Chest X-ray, AP view. Patient: 69 years old, sex M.
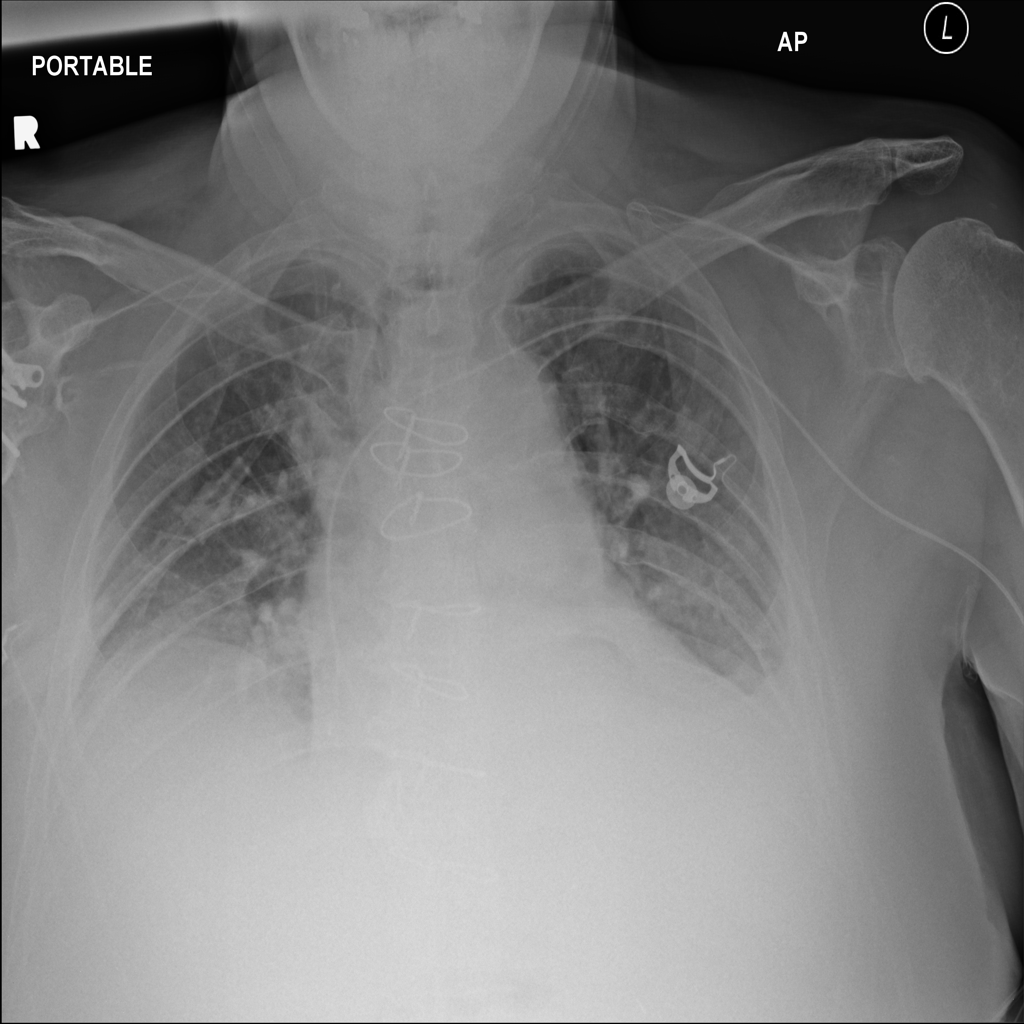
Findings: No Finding